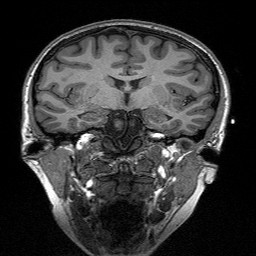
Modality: T1w
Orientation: sagittal
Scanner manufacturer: siemens
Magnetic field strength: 3 T
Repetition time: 2.3 s
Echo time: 0.00298 s